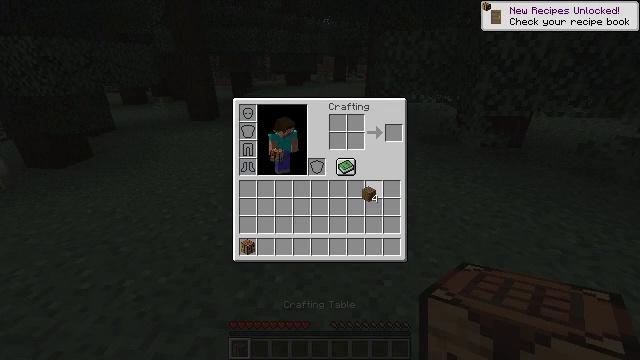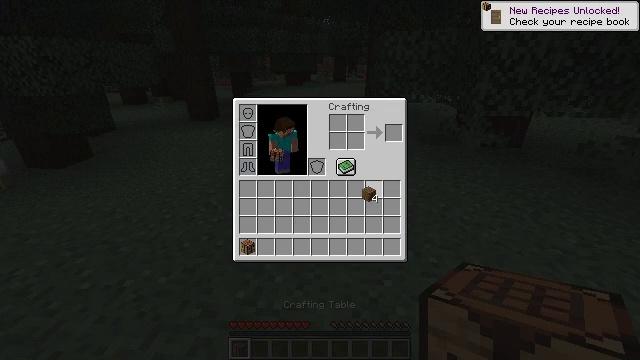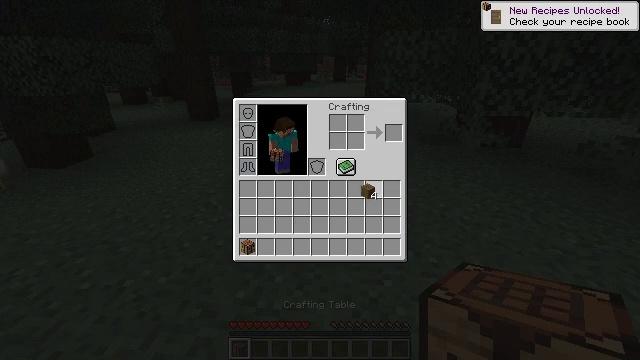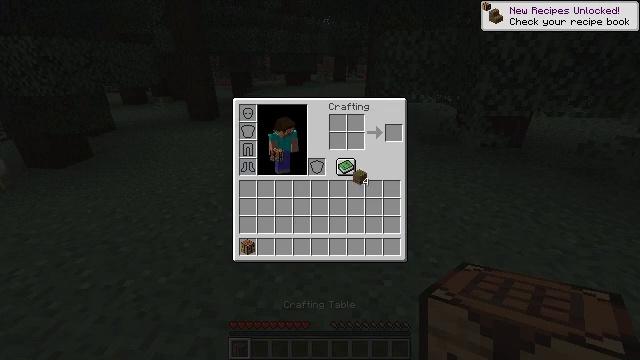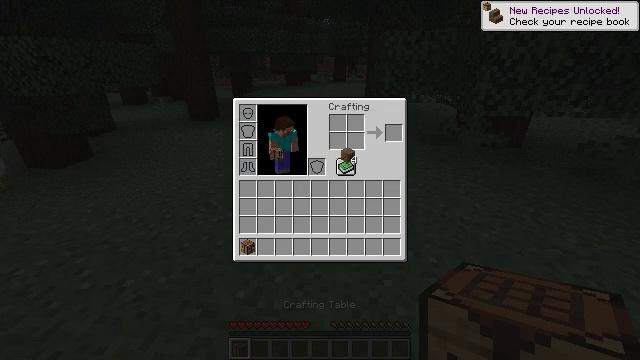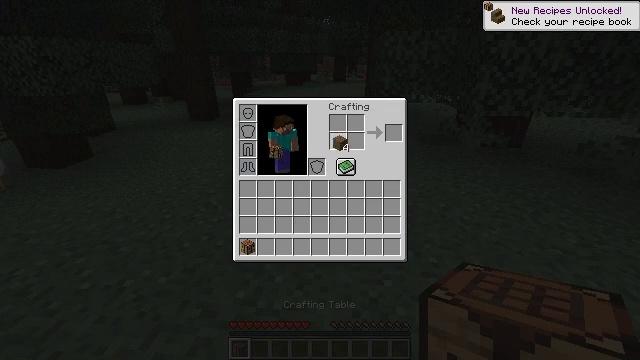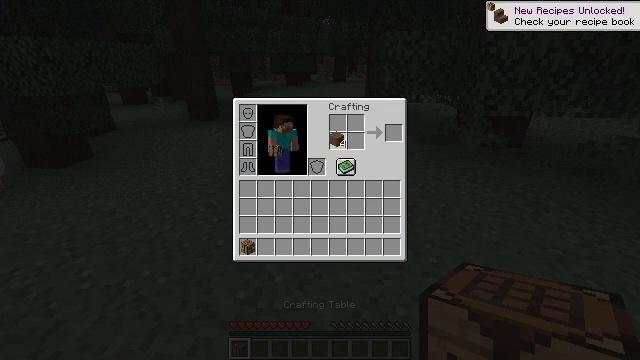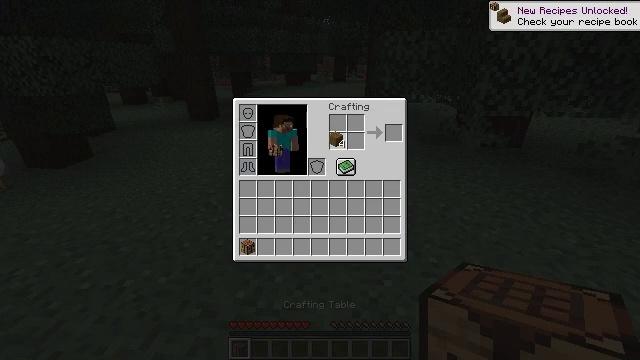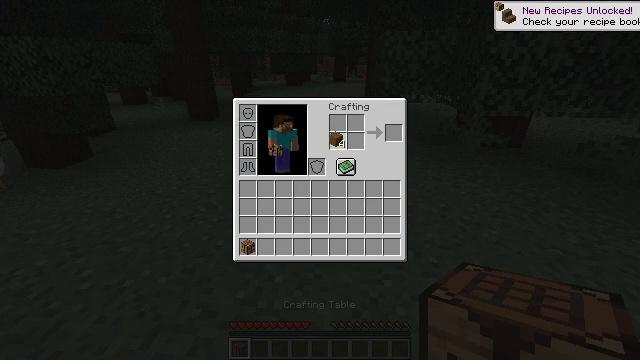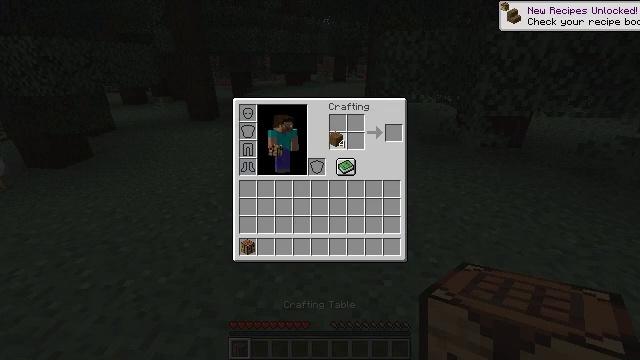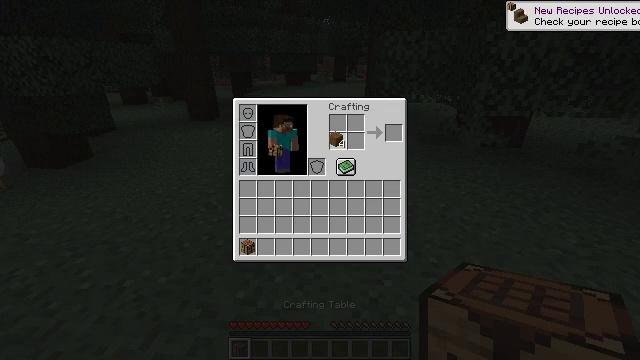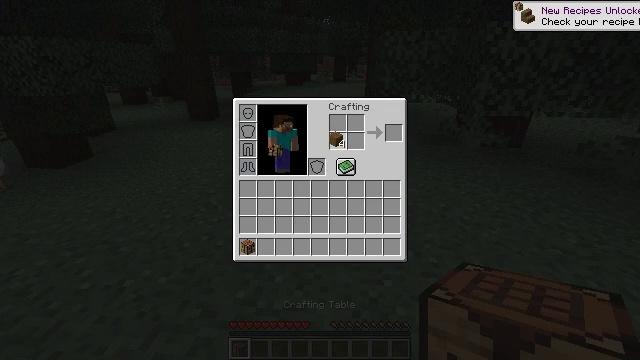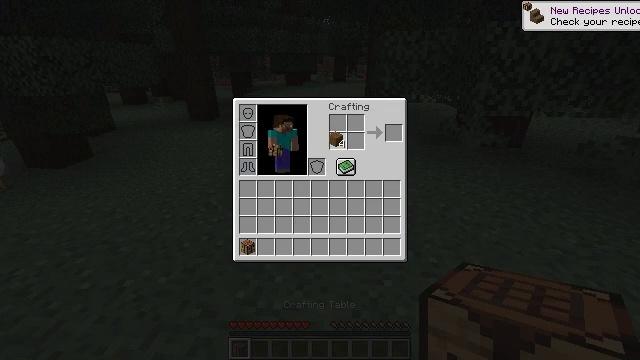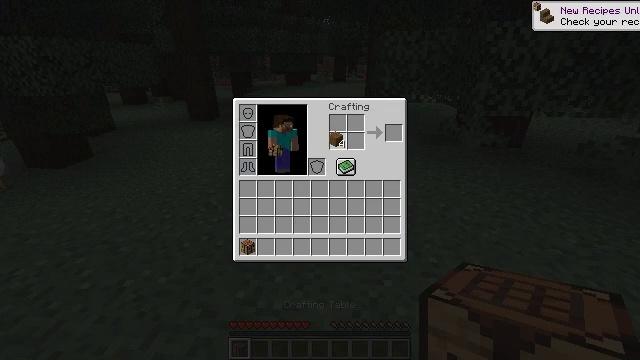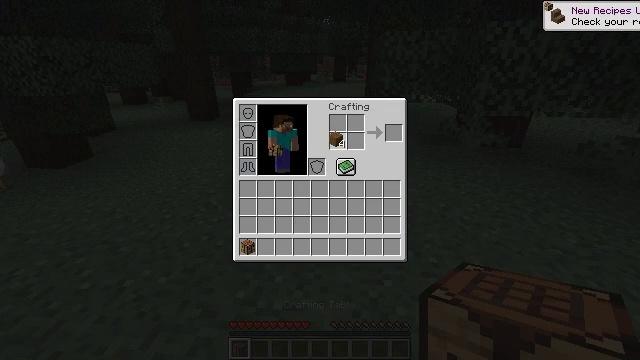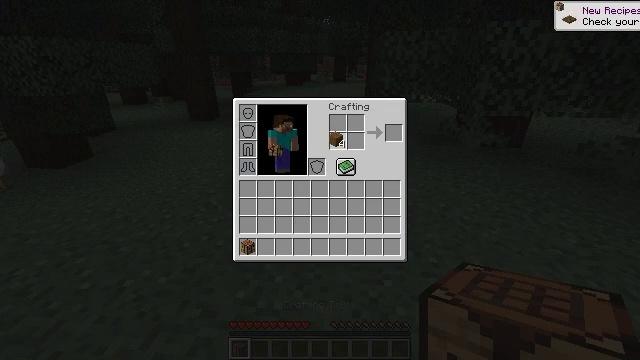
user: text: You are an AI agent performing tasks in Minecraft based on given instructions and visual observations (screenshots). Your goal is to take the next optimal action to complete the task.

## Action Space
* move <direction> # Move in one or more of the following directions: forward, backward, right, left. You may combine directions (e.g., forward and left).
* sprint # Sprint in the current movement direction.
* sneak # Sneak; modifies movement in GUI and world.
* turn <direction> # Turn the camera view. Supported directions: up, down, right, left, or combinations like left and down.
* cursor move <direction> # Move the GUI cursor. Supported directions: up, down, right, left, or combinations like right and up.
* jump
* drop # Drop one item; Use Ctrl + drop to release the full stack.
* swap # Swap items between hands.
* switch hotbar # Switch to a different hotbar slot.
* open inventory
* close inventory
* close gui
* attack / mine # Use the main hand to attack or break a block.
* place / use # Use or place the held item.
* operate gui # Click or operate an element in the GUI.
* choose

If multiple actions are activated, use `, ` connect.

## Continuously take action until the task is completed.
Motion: motion action
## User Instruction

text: Craft a crafting table.
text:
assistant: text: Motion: no_op
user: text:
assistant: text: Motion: no_op
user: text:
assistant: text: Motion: turn up
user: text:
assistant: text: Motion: turn up
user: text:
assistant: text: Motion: no_op
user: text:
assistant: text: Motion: no_op
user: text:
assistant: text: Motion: no_op
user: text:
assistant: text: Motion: no_op
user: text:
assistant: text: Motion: no_op
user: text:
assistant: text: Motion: no_op
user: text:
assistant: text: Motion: no_op
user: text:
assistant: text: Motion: no_op
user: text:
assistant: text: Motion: no_op
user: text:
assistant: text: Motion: no_op
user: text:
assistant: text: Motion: no_op
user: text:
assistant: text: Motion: no_op
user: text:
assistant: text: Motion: use / place
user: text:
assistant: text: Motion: use / place
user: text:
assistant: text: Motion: use / place
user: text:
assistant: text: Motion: use / place
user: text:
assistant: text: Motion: use / place
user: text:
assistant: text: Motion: use / place
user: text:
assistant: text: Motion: use / place
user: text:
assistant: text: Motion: use / place
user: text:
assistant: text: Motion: use / place
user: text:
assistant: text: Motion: use / place
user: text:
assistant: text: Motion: use / place
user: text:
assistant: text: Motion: use / place
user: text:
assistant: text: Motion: use / place
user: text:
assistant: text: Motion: use / place